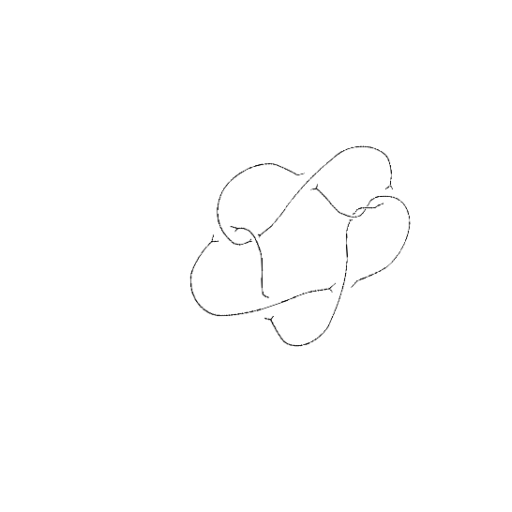
Crossing number: 8